Question: A picture is worth a thousand words:

.
As you can see I'm using custom CSS on this table, but i cant fill the upper-right corner. I tried changing the background of the scroll-pane without result.
Here's the actual CSS:
'''
.table-row-cell {
-fx-background-color: rgba(71, 81, 80,0.5);
}
.table-row-cell:hover {
-fx-background-color: rgba(40, 96, 93, 0.50);
}
.table-row-cell:hover:empty {
-fx-background-color: rgba(71, 81, 80,0.5);
}
.table-row-cell .table-cell {
-fx-border-width: 0px;
}
.table-view {
-fx-border-color: rgba(1, 11, 12, 1);
-fx-background-radius: 2;
-fx-border-width: 1px;
-fx-border-radius: 2;
-fx-background-color: rgba(71, 81, 80,0.2);
-fx-background-insets: 0;
}
.table-view .column-header {
-fx-background-color: rgba(1, 11, 12, 1);
}
.scroll-bar {
-fx-background-color: rgba(1, 11, 12, 1);
}
.scroll-bar .increment-button:hover {
-fx-background-color: rgba(1, 11, 12, 1);
}
.scroll-bar .decrement-button:hover {
-fx-background-color: rgba(1, 11, 12, 1);
}
.scroll-bar .thumb {
-fx-background-color: rgba(71, 81, 80,0.5);
}
'''
Any help will be very appreciated.
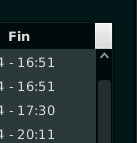
Answer: I finaly found how to solve it, Thanks @James_D for help me find the solution.
That corner is not part of the scroll-pane but the table.view header. So you can change the background with this code.
The padding is necessary cause it leaves a weird white line on the right without it.
'''
.table-view .column-header-background .filler {
-fx-background-color: rgba(1, 11, 12, 1);
-fx-padding: 1em;
}
'''
If you find a better way to achieve this please, your answer will be welcome.